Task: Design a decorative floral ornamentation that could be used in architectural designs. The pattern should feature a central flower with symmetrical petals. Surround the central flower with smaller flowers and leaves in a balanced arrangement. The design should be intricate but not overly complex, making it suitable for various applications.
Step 1722:
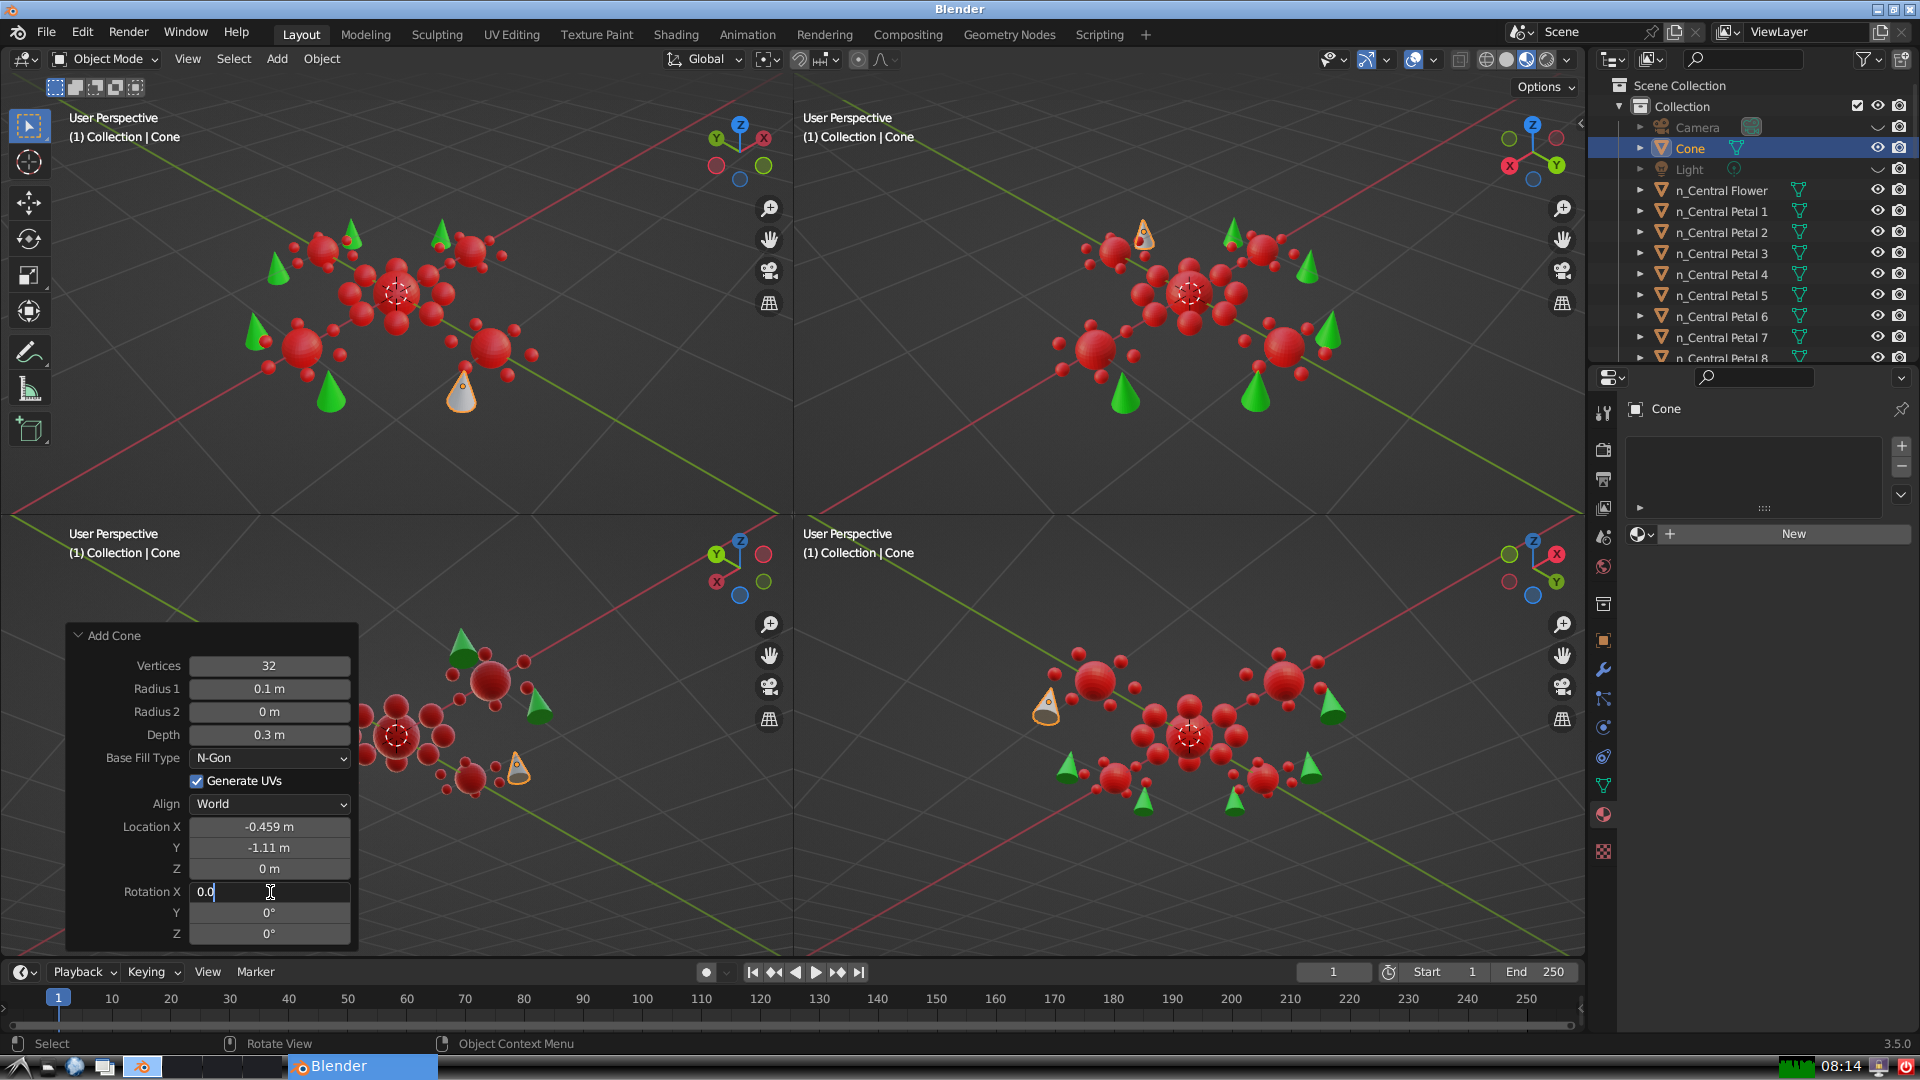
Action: {"key_press": ['Return']}